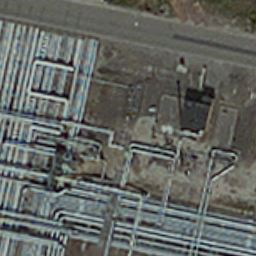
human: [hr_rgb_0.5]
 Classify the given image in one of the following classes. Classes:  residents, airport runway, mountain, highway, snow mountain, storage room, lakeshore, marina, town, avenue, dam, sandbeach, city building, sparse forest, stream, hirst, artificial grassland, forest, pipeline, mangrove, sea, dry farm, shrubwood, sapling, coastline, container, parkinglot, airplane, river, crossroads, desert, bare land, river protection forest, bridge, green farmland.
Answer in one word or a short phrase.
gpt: pipeline